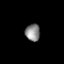
Tissue: prostate
Cell type: T cells
Senescence score: 0.3277
Nuclear area (px): 247
Mean DAPI intensity: 136.664